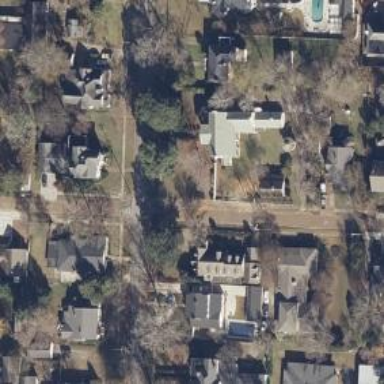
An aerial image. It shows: Residential road.